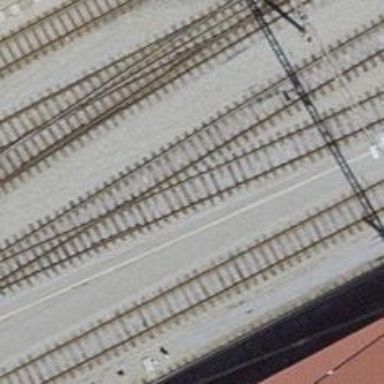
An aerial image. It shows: Single-track railway siding with electrified contact lines.